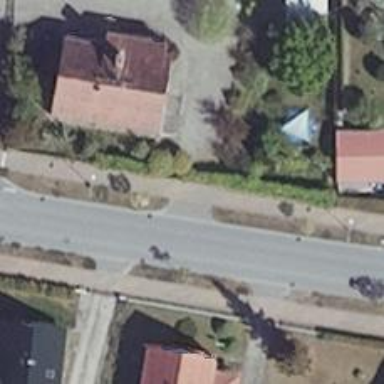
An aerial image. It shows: Driveway.